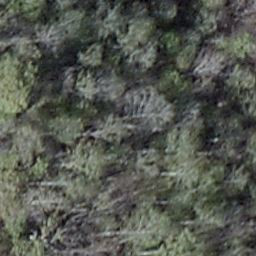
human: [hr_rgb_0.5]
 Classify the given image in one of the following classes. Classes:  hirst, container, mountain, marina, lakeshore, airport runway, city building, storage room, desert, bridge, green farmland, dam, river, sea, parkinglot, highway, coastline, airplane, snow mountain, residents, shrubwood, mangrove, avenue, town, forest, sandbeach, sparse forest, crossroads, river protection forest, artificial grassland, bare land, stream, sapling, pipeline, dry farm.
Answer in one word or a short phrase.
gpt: shrubwood